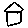
Label: house